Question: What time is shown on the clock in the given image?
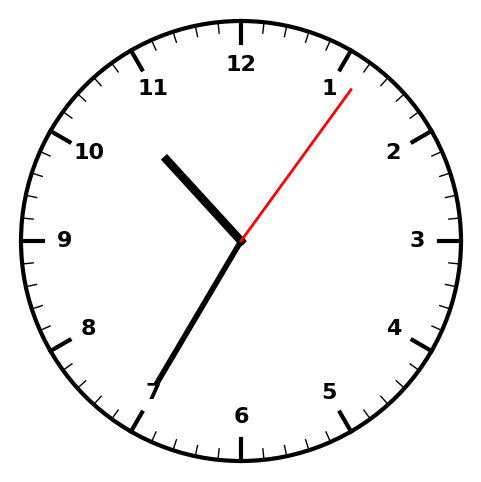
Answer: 10:35:06